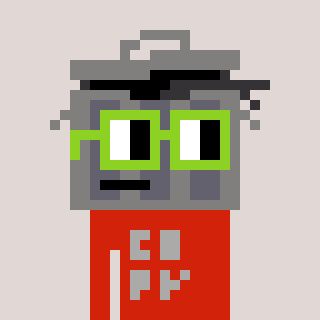
a pixel art character with square light green glasses, a trashcan-shaped head and a red-colored body on a warm background